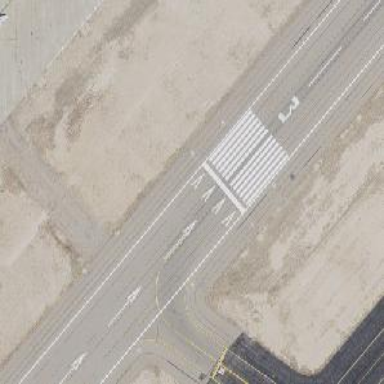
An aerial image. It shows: View of runway in airport.